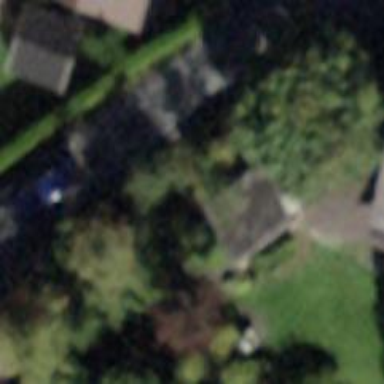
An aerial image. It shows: Garage.